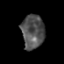
Tissue: prostate
Cell type: Epithelial cells
Senescence score: 0.3215
Nuclear area (px): 760
Mean DAPI intensity: 81.504